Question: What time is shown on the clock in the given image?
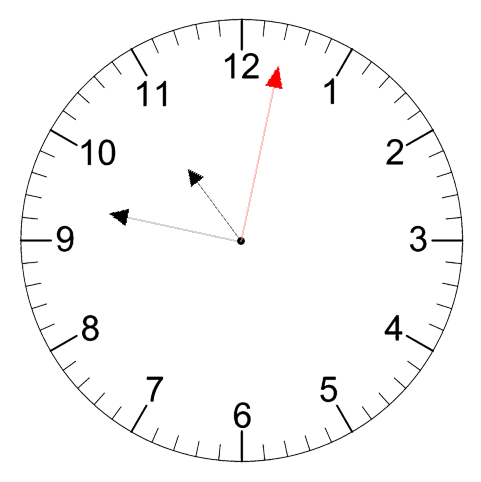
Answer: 10:47:02